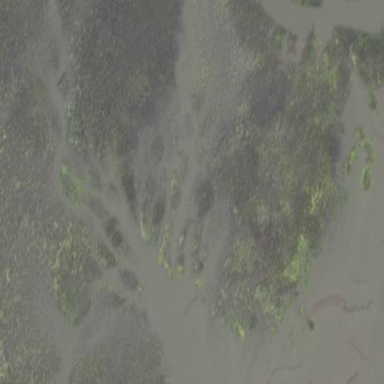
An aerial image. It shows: Wetland area influenced by tides.